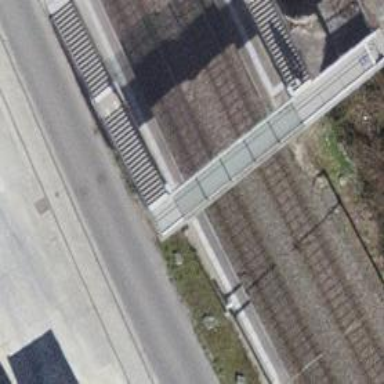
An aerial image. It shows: Road with steps.